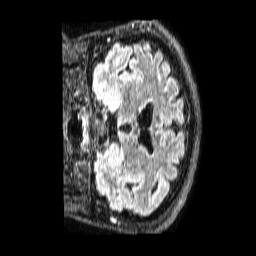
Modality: FLAIR
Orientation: coronal
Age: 51
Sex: male
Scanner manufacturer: philips
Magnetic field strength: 1.5 T
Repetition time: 4.8 s
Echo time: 0.3 s